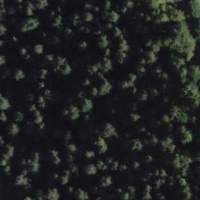
EUNIS habitat code: 43
Species observed at this site:
Convallaria majalis
Minois dryas
Erebia aethiops